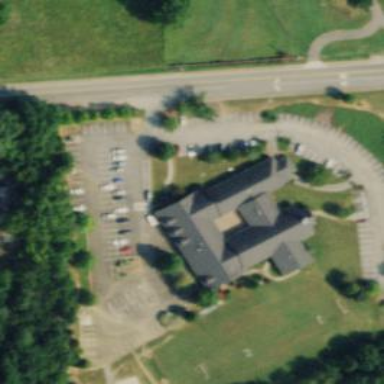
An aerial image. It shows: Building that is place of worship.